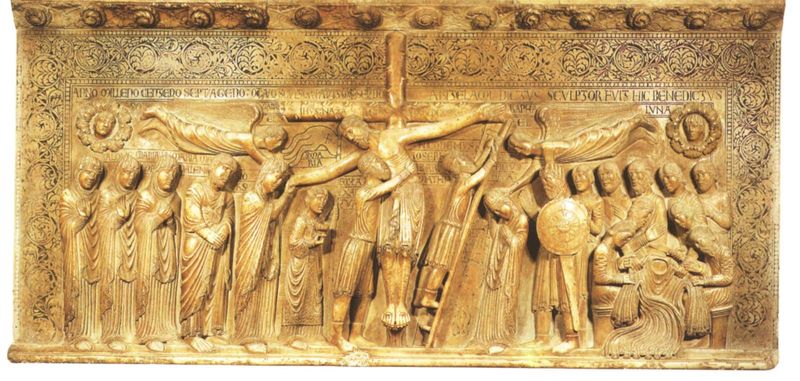
Titel: Kreuzabnahme
Künstler: Benedetto Antelami
Standort: Parma, Dom (EU - I - Emilia-Romagna)
Schlagwörter: frauen, menschen, männer, ornament, falten, rahmen, stein, tod, gewand, gold, gewänder, engel, relief, schrift, rand, leiter, kerze, schild, kreuz, soldat, pilatus, schnitzerei, girlanden, christus, jesus, kreuzabnahme, kreuzigung, leichnam, antik, jünger, maria, marien, elfenbein, verziehrung, romanisch, abnahme, 14 knoten